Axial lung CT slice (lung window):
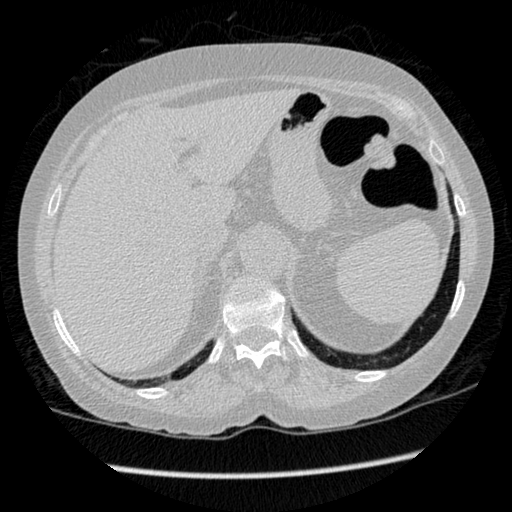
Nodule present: no